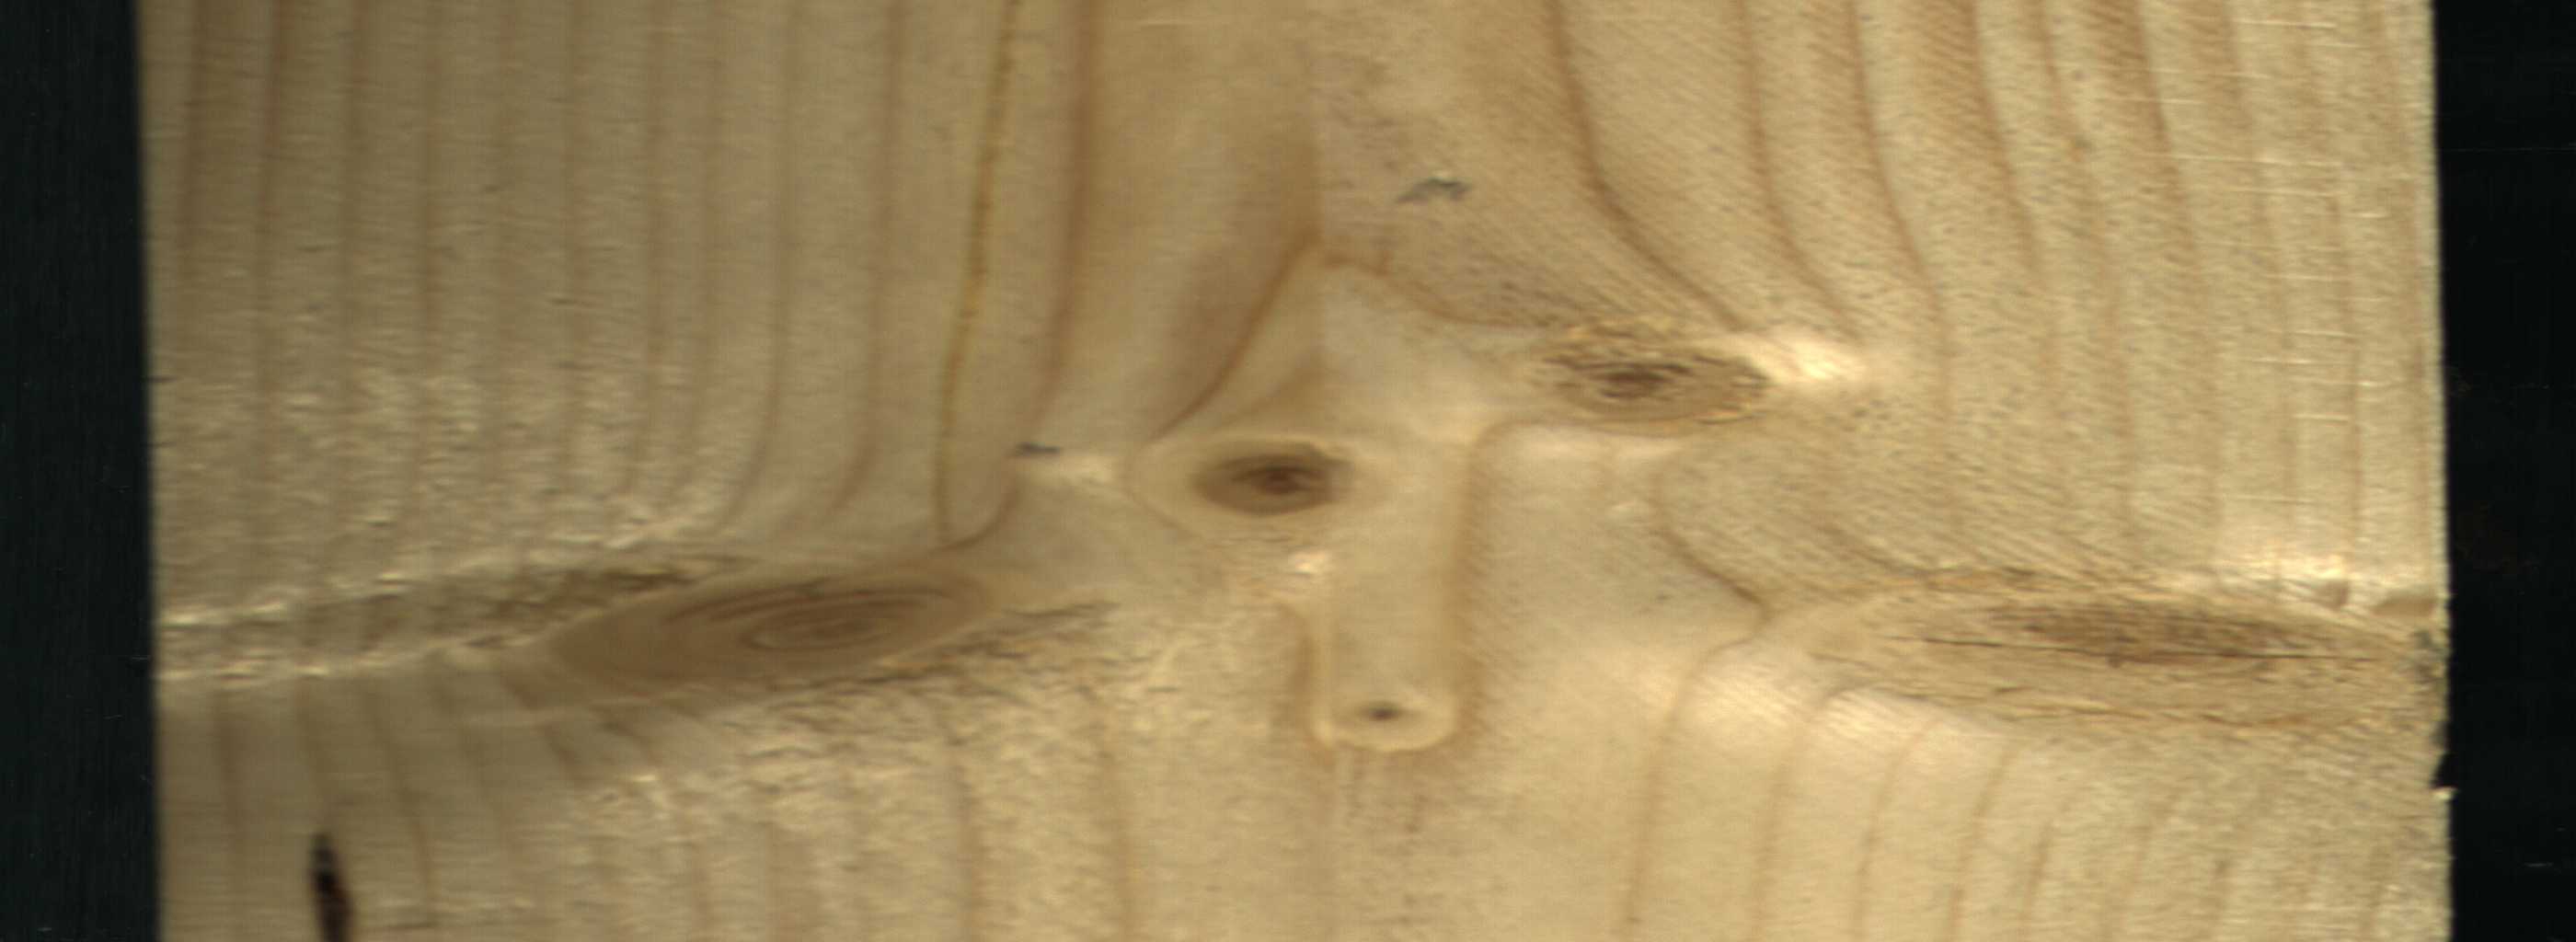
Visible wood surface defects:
resin
knot_with_crack
Live_Knot
Live_Knot
Live_Knot
Live_Knot